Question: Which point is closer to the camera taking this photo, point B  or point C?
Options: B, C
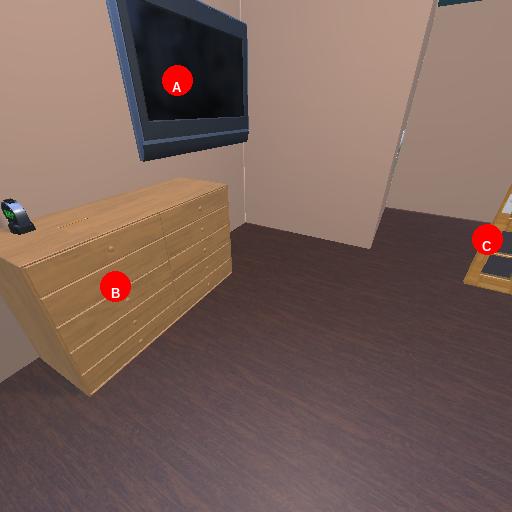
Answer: B